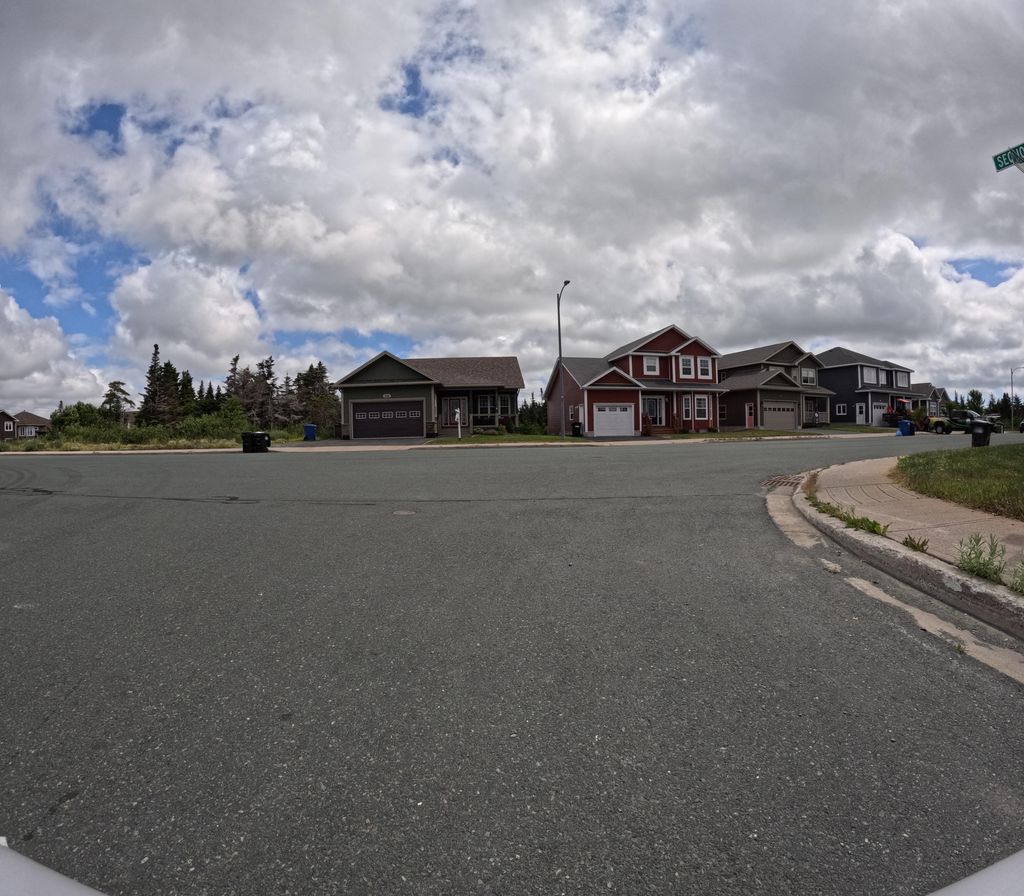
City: st_johns